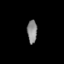
Tissue: skin
Cell type: Epithelial cells
Senescence score: 0.7642
Nuclear area (px): 224
Mean DAPI intensity: 135.518